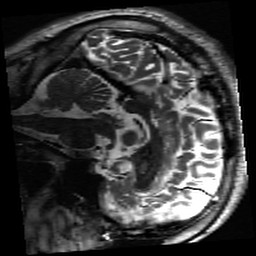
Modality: inplaneT2
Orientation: sagittal